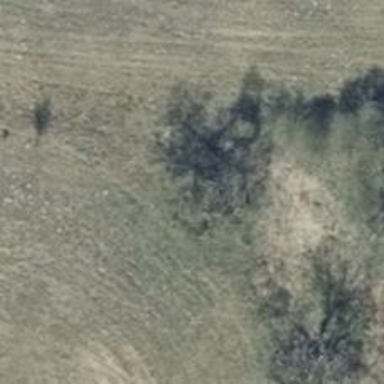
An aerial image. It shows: Deciduous tree with broadleaved leaves.